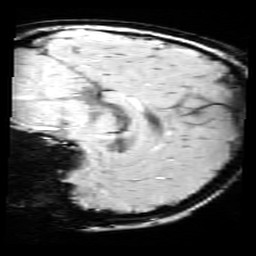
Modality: SWI
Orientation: sagittal
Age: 12
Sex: male
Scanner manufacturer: siemens
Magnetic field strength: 3 T
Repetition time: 0.027 s
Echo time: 0.02 s